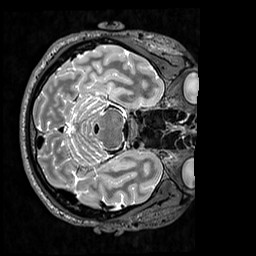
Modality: T2w
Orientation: axial
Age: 26
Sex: male
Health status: healthy
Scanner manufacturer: siemens
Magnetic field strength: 3 T
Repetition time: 3.2 s
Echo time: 0.568 s